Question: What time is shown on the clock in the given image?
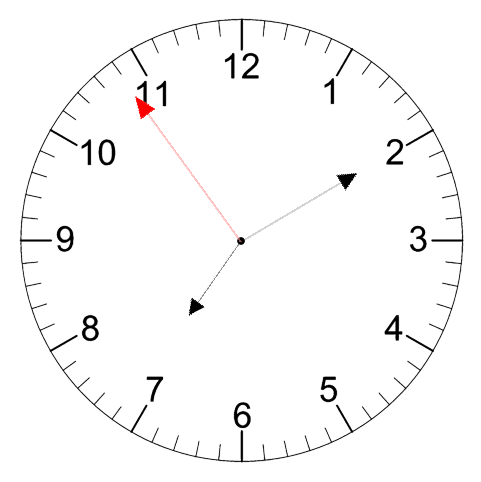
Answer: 07:09:54